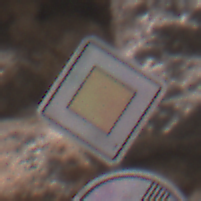
Verkehrszeichen: Vorfahrtsstrasse
Zusatzzeichen unten: EndeGeschwindigkeit70
Umgebung: Outdoor, Urban
Tageszeit: Midday
Wetter: PartlyCloudy
Licht: Natural
Jahreszeit: NotSpecified
Kontrast: MediumContrast